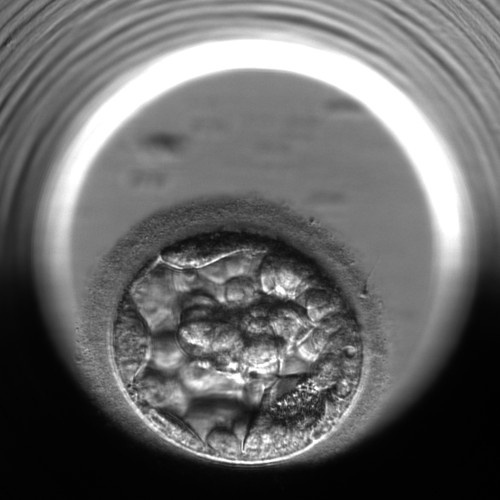
Embryo quality: poor